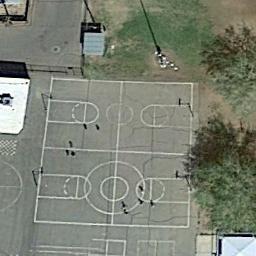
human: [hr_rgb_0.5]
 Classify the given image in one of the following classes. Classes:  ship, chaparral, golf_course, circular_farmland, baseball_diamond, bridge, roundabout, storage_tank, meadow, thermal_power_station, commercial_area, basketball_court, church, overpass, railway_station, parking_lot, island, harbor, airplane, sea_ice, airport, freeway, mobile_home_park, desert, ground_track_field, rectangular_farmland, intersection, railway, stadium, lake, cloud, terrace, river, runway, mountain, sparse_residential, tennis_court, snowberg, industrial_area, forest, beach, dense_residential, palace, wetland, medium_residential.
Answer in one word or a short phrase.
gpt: basketball_court